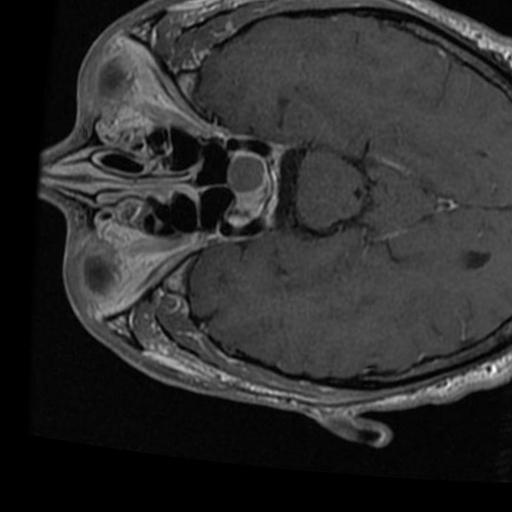
Label: brain_tumor